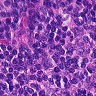
Metastatic tissue present: no